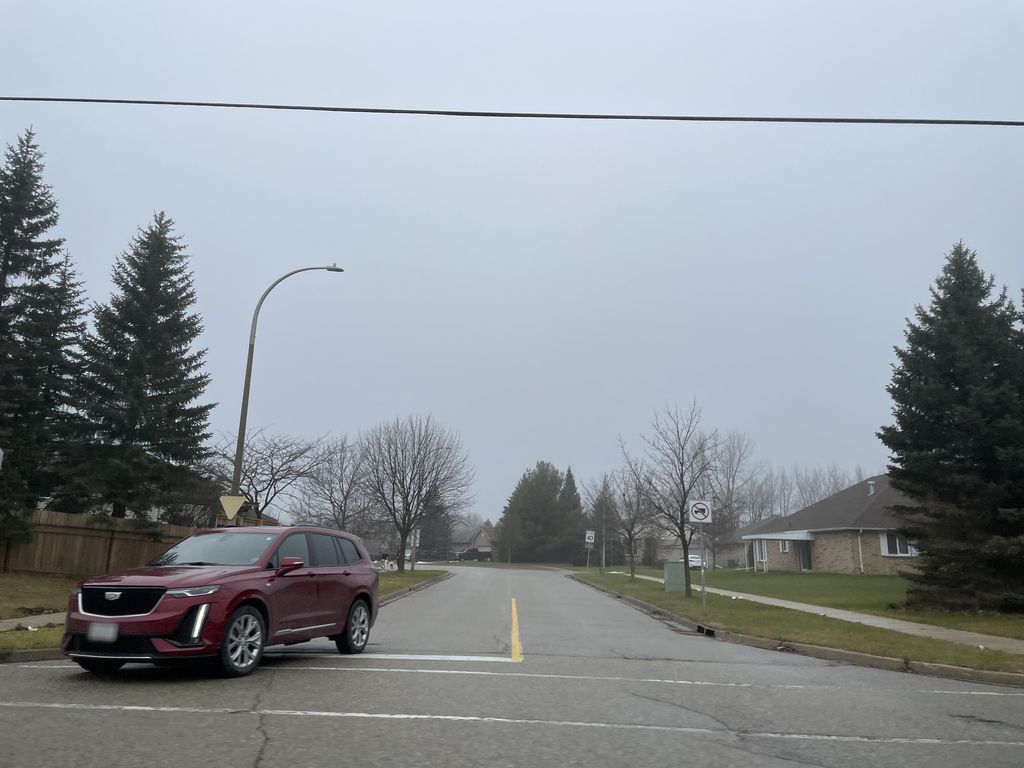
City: kitchener-waterloo